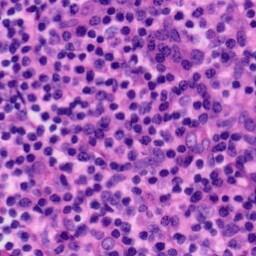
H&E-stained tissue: Tonsil